Field crop: maize
Growth stage: 2
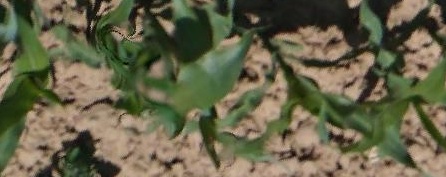
Species: maize